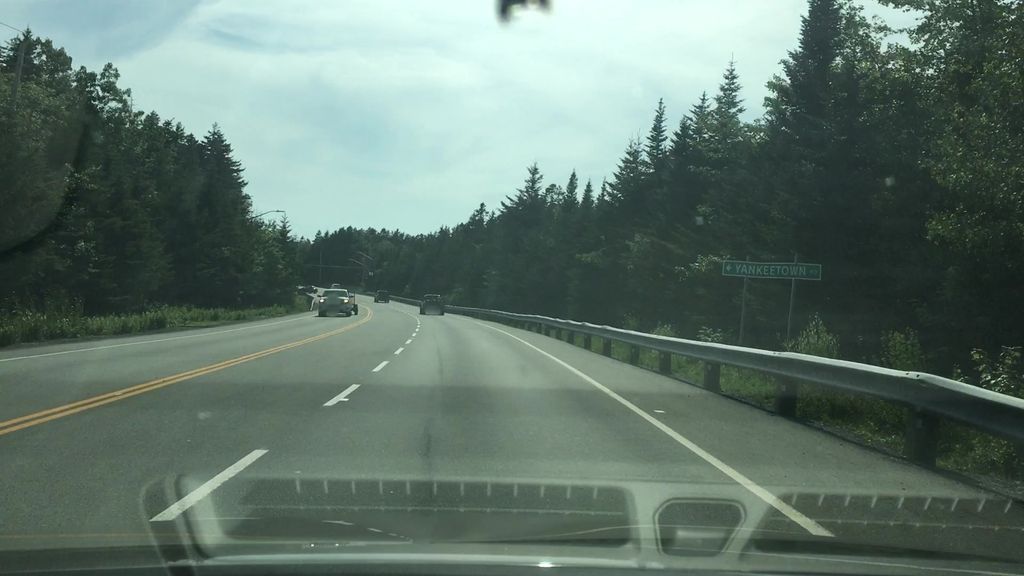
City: halifax